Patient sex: M
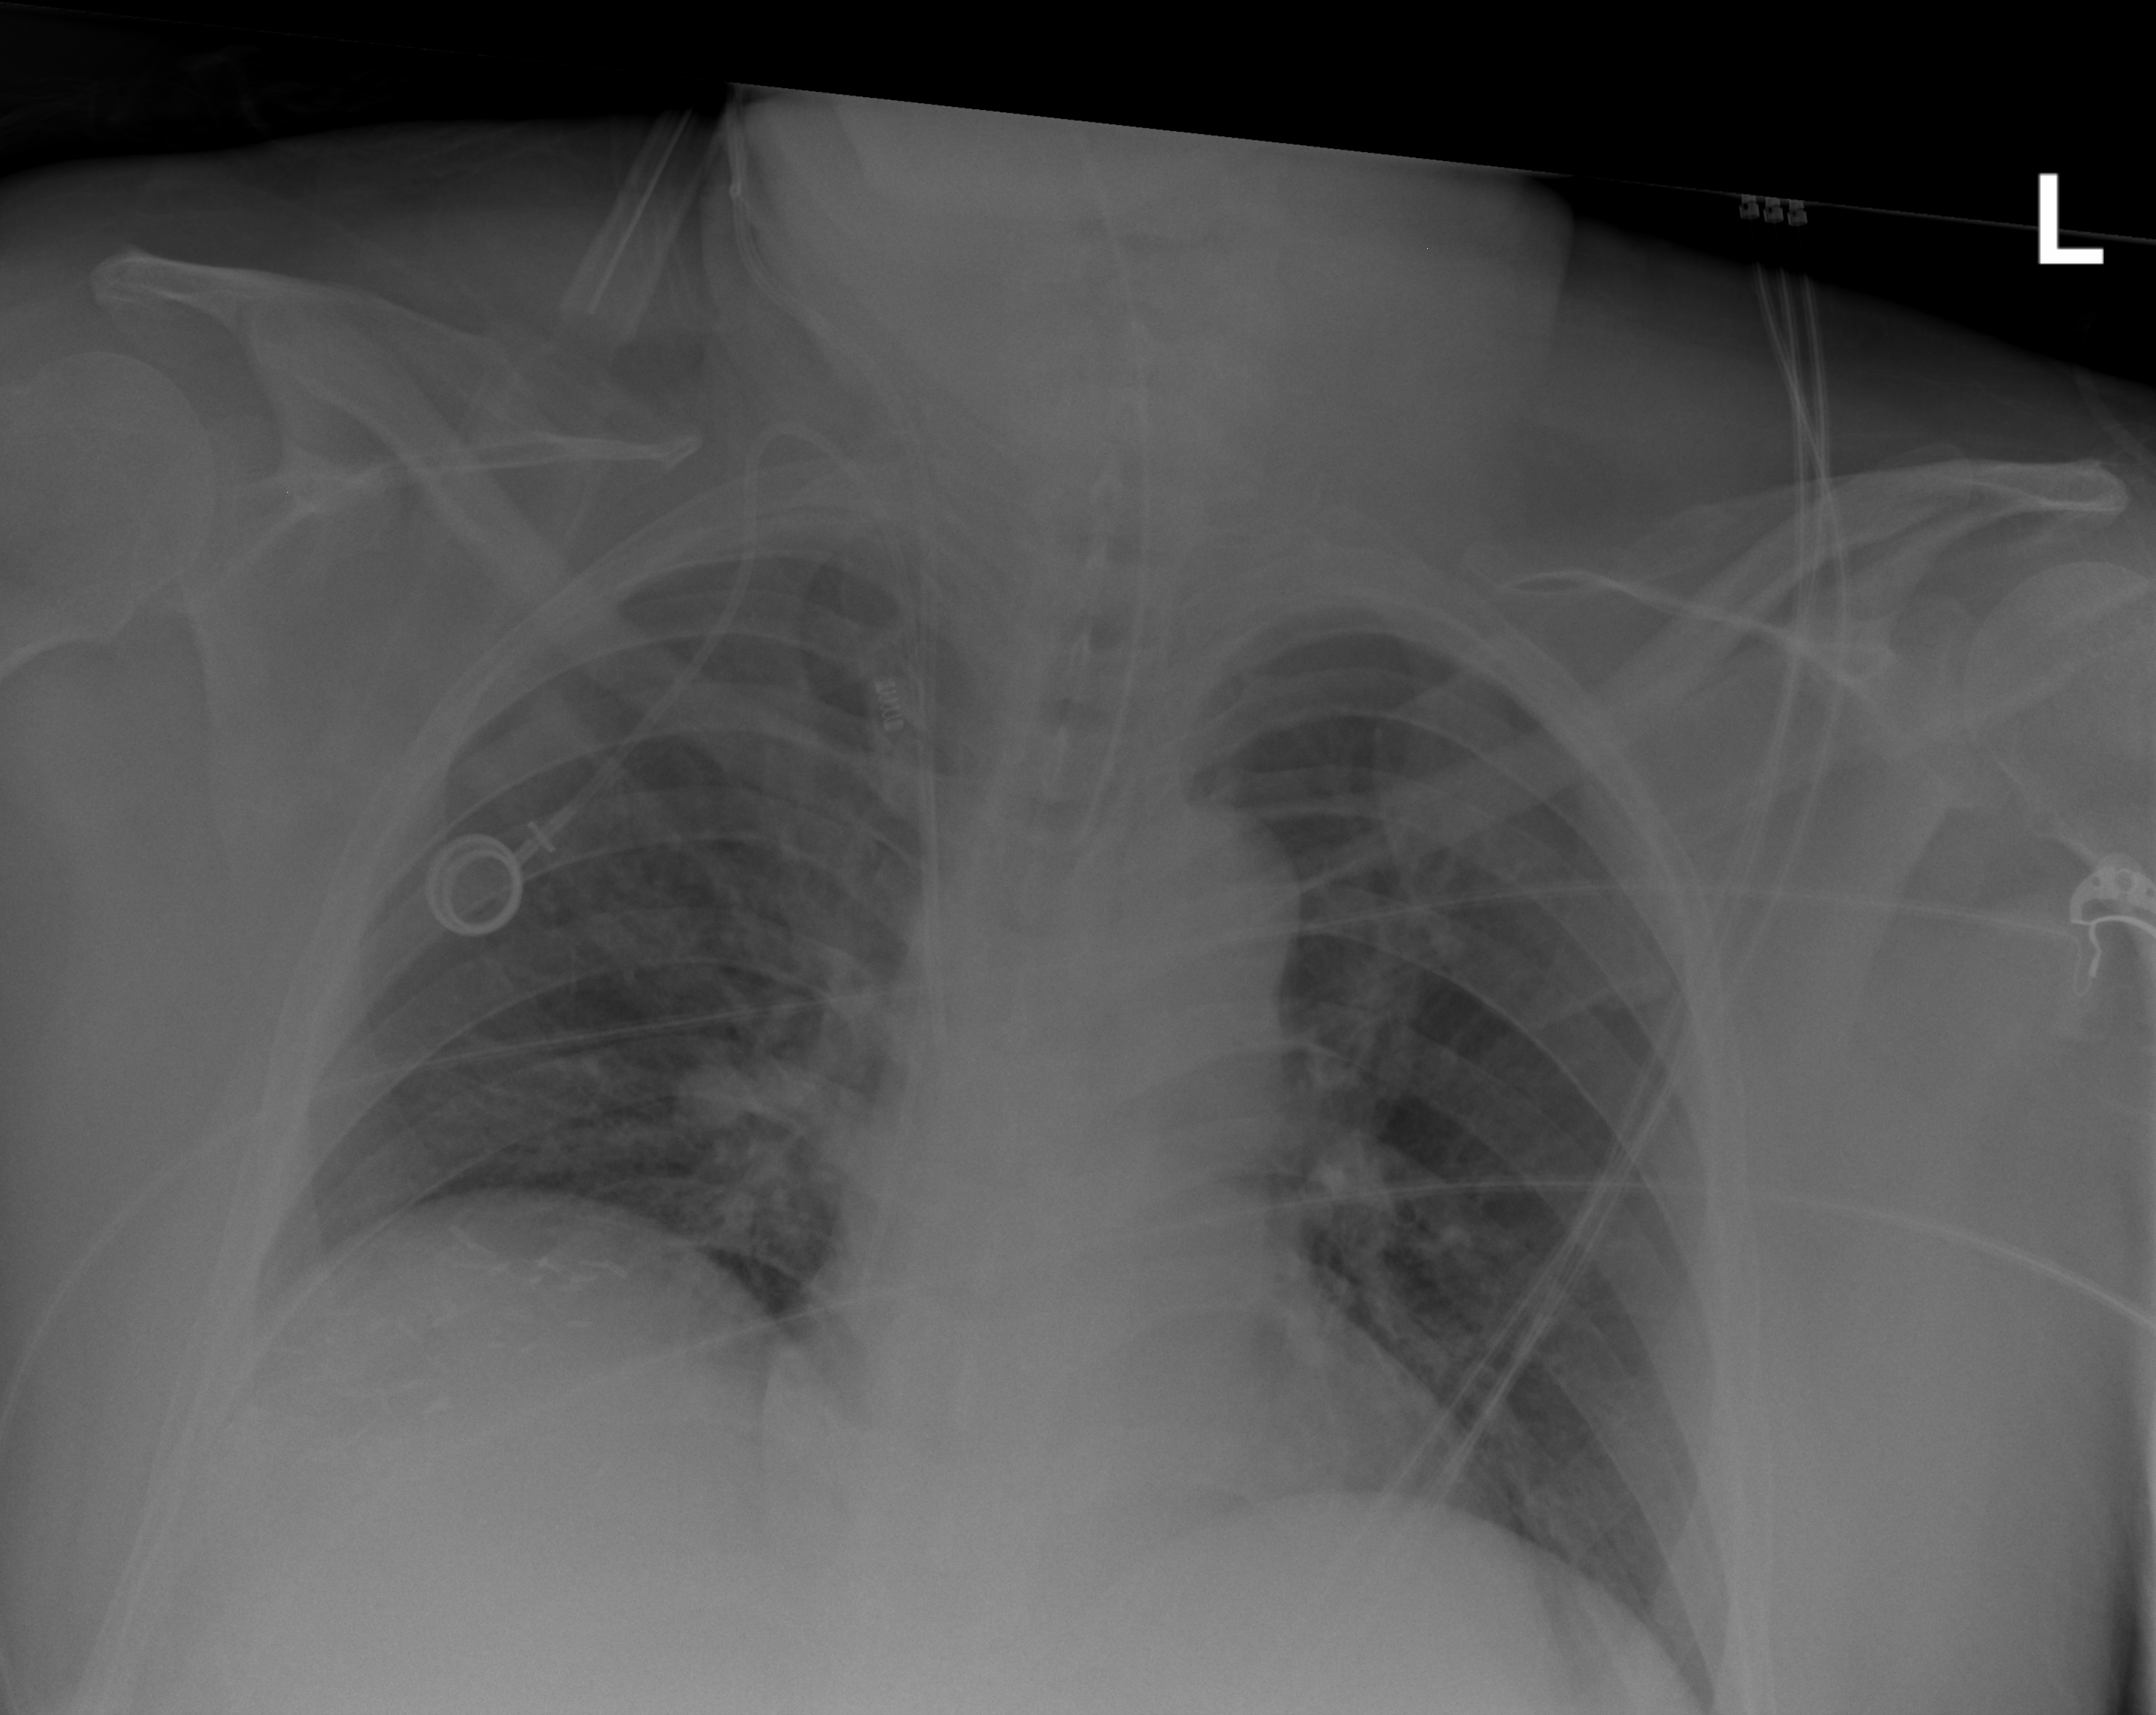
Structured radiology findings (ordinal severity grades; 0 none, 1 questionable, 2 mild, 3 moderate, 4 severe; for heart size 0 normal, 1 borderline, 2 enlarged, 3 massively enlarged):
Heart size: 2
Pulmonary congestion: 2
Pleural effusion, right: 1
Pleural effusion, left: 0
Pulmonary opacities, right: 0
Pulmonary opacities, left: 0
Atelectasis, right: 2
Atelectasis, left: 0